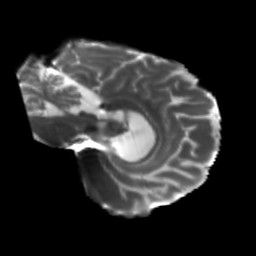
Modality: T2w
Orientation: sagittal
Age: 64
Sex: male
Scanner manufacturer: siemens
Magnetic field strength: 3 T
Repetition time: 5.25 s
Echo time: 0.08 s